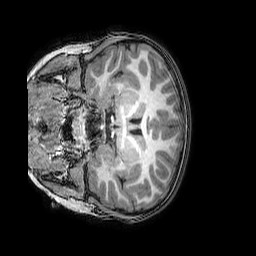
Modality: T1w
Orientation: coronal
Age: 6
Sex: female
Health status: healthy